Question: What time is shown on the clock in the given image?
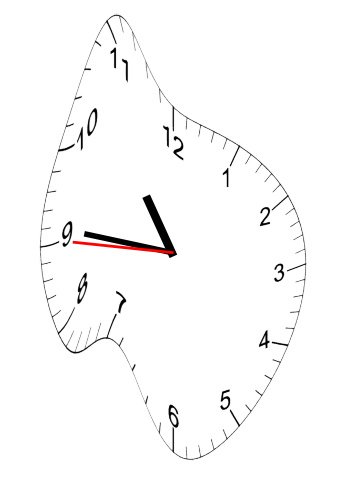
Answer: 10:45:45